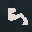
Label: 5